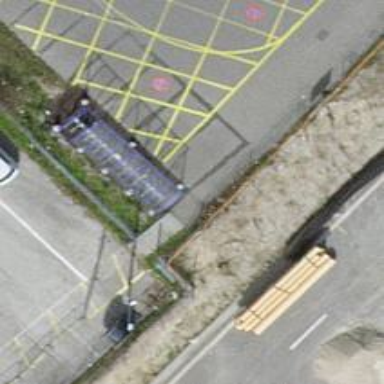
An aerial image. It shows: Bicycle parking area with stands.